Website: bh-photo
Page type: billing-address
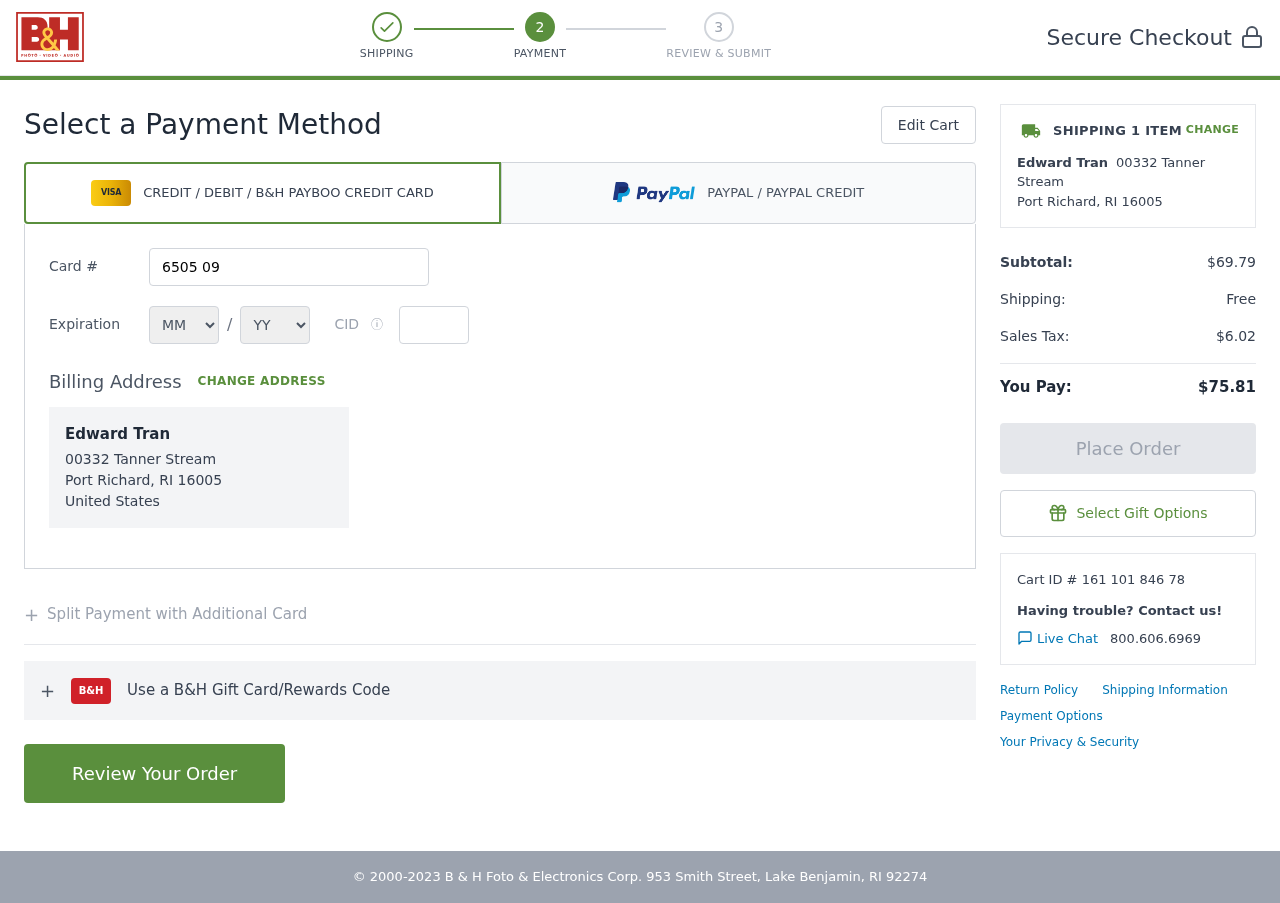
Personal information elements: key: PII_CARD_CVV
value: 569
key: PII_CARD_EXPIRY_MONTH
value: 04
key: PII_CARD_EXPIRY_YEAR
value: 27
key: PII_CARD_NUMBER
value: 6505 0926 8902 9969
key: PII_CITY_STATE_ZIP
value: Port Richard, RI 16005
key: PII_COUNTRY
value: United States
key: PII_FULLNAME
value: Edward Tran
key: PII_STREET
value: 00332 Tanner Stream
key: PII_FULLNAME2
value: Edward Tran
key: PII_STREET2
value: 00332 Tanner Stream
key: PII_CITY_STATE_ZIP2
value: Port Richard, RI 16005
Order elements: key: ORDER_NUM_ITEMS
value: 1
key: ORDER_SUBTOTAL
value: $69.79
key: ORDER_SHIPPING_COST
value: Free
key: ORDER_TAX
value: $6.02
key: ORDER_TOTAL
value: $75.81
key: ORDER_ID
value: Cart ID # 161 101 846 78